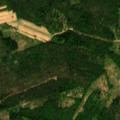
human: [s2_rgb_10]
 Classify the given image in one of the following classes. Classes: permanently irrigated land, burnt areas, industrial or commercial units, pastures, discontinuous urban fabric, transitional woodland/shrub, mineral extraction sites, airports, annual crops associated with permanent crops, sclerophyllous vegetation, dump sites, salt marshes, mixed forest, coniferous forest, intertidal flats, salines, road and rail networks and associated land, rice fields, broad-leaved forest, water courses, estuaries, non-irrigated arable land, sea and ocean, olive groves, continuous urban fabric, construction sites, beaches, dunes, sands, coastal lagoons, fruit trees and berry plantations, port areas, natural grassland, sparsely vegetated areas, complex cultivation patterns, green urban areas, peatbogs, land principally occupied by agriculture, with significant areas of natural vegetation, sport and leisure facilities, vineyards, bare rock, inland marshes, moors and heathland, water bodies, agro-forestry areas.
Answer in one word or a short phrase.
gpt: coniferous forest, mixed forest, transitional woodland/shrub